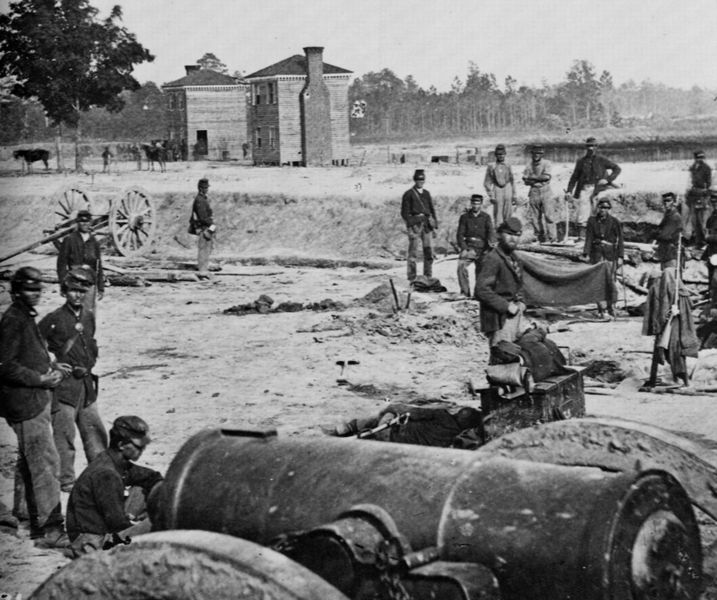
Titel: Fair Oaks VA
Künstler: Mathew B. Brady
Schlagwörter: baum, gruppe, himmel, mann, weiß, bäume, menschen, see, fenster, grau, männer, schwarz, gebäude, gürtel, haus, tiere, tuch, bart, bärte, kappe, kappen, mützen, architektur, blicke, stehen, erde, feld, häuser, hügel, kühe, tücher, decke, wald, kamin, karren, pferd, pferde, räder, schornstein, hang, koppel, speichen, arbeiter, rad, wagen, böschung, krieg, soldaten, metall, foto, fotografie, photographie, posen, eisen, kanone, rinder, schwarzweiss, militär, uniform, uniformen, jacken, soldat, deichsel, kiste, photo, gewehr, leder, dreck, graben, artillerie, kanonen, kanonenrohr, flinte, gewehre, nabe, aufnahme, schaufel, kolonie, offiziere, schlachtfeld, lager, russisch, wall, decken, gruppenfoto, gräben, belagerung, algerien, posiren, szenenfoto, schützengraben, kanoier, kanonier, fekd